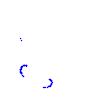
Particle: pion